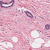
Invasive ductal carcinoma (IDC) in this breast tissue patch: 0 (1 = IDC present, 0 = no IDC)